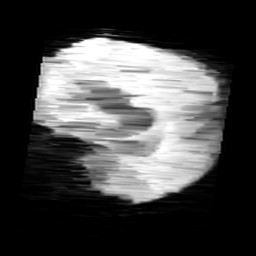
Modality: minIP
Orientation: sagittal
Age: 9
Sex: male
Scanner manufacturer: siemens
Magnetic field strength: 3 T
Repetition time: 0.027 s
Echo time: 0.02 s